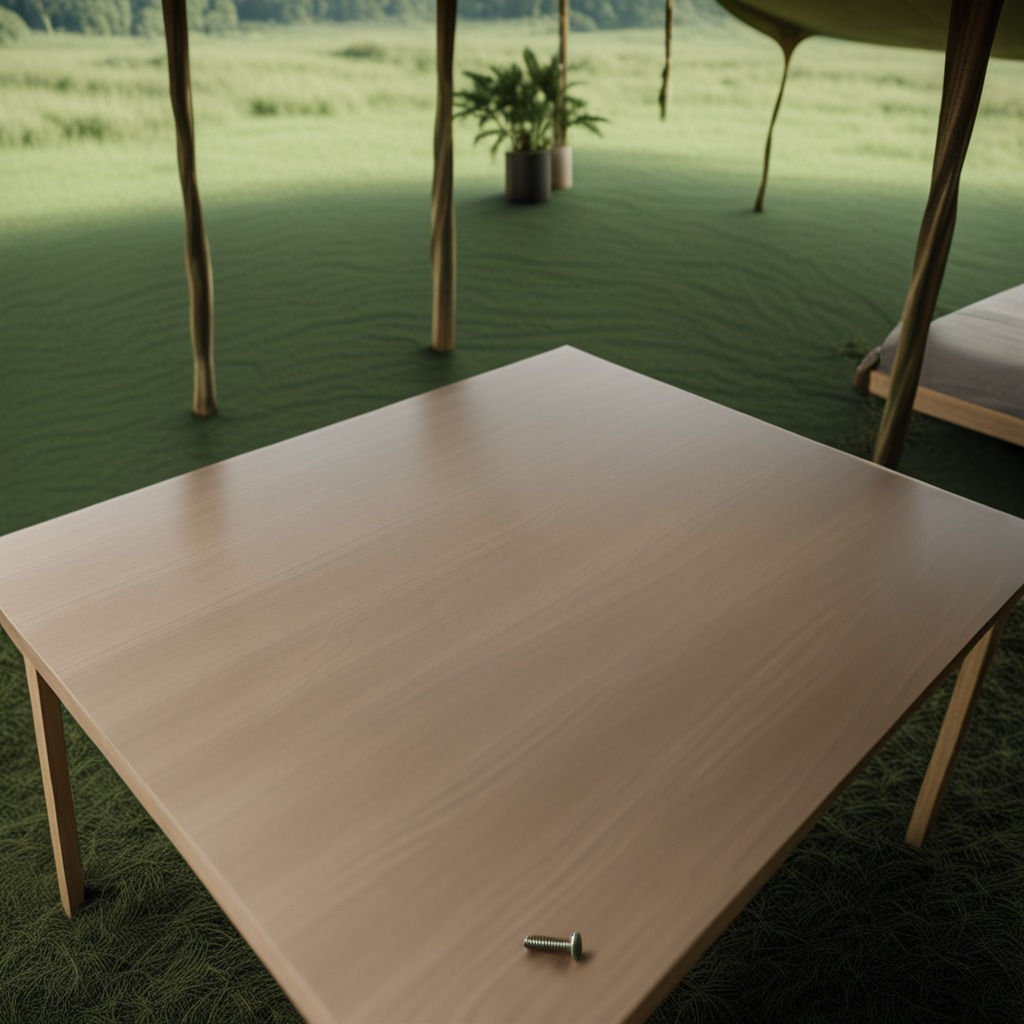
A metal screw is lying on the wooden table.